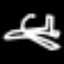
Label: airplane